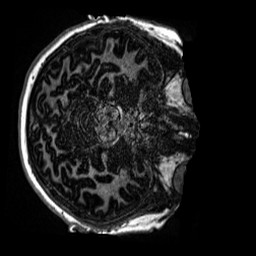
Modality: MP2RAGE
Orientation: axial
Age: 13
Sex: female
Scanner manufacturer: siemens
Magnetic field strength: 3 T
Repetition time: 4 s
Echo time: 0.00299 s